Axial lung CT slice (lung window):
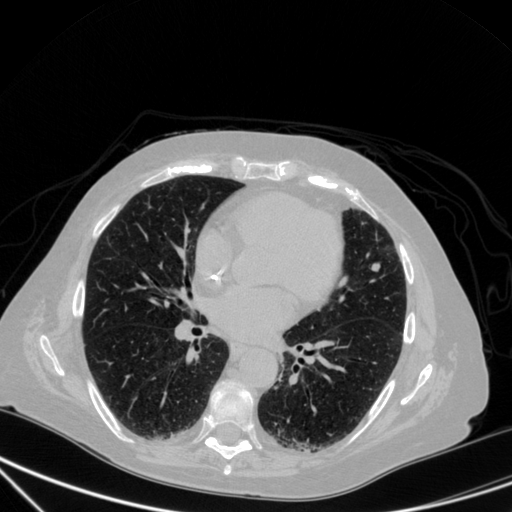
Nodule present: yes
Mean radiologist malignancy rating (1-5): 3.25